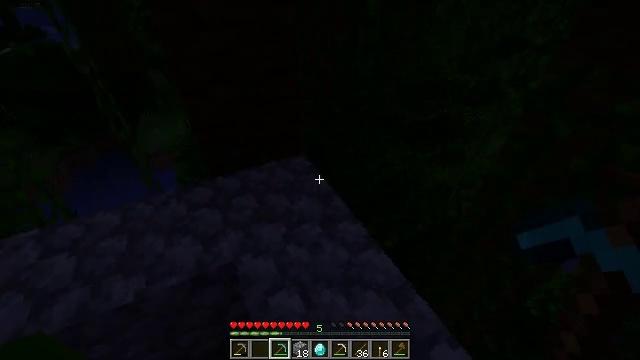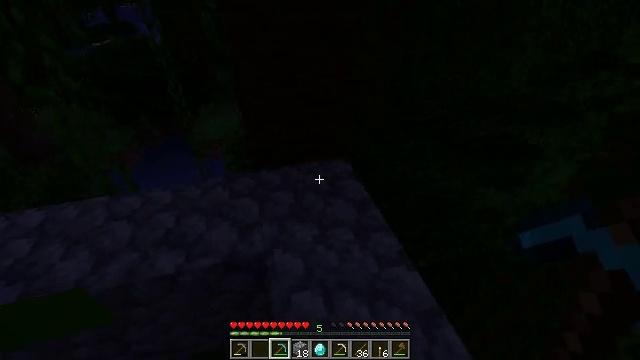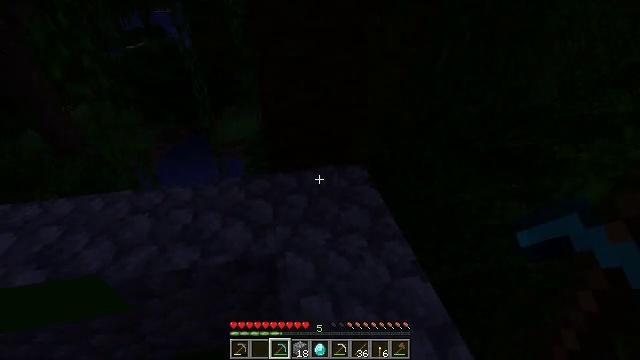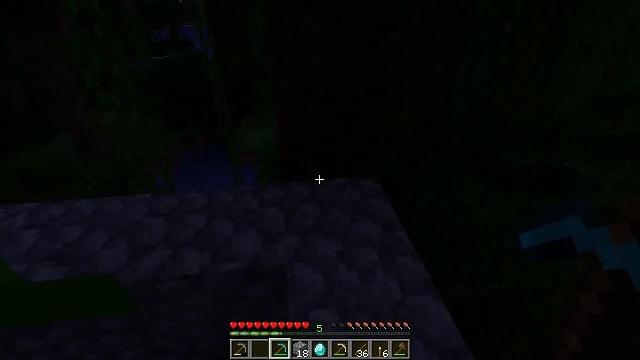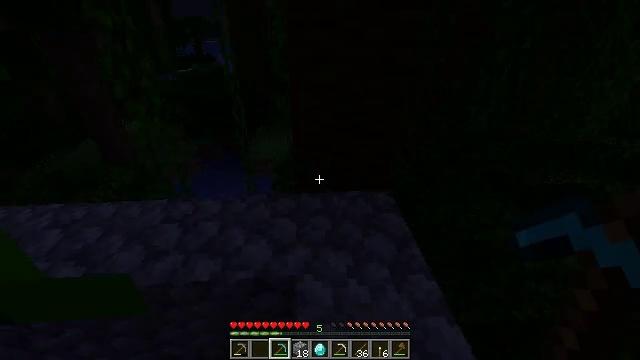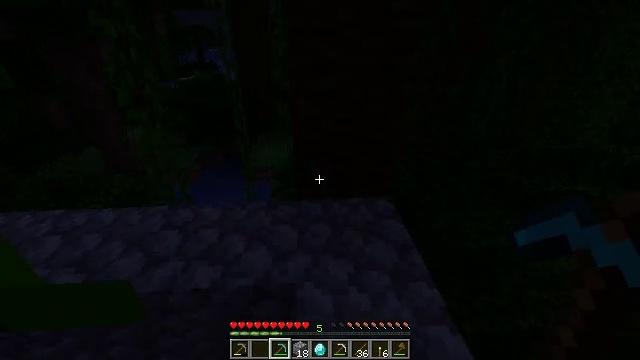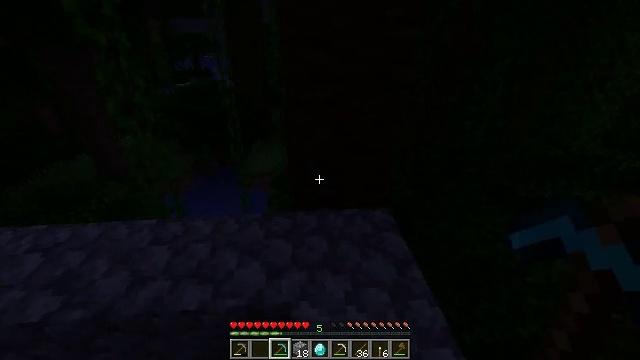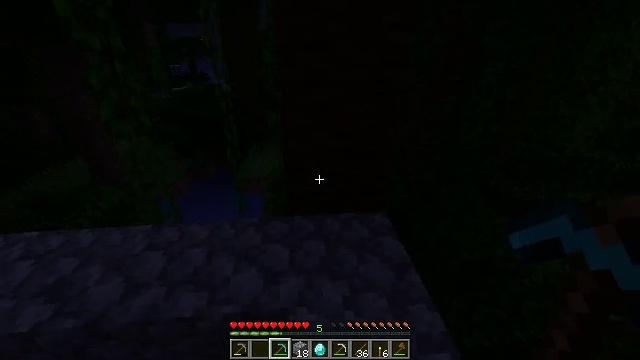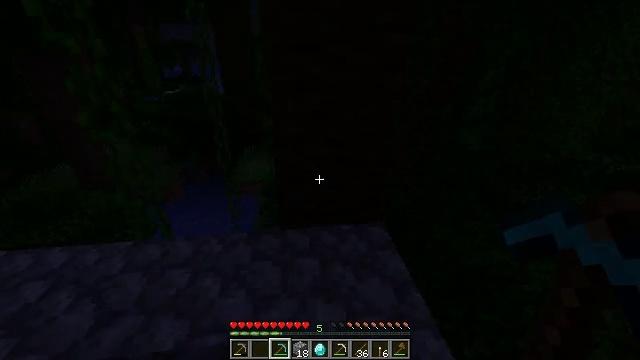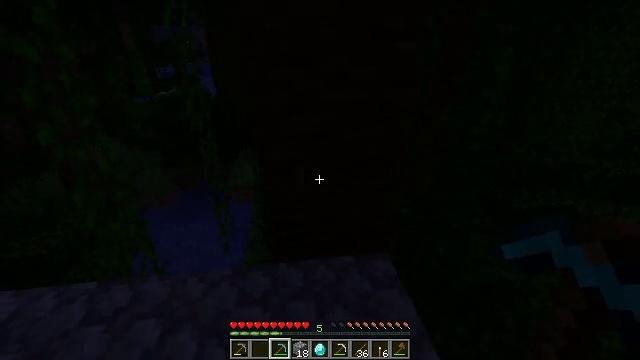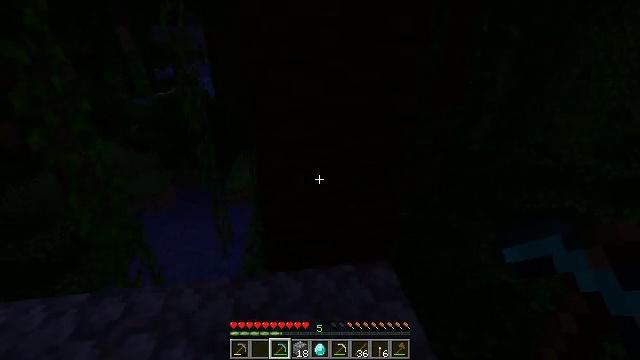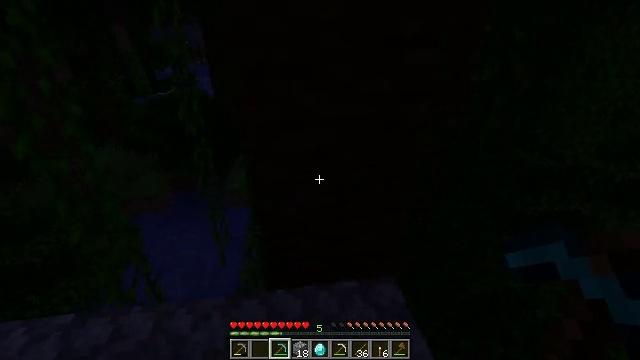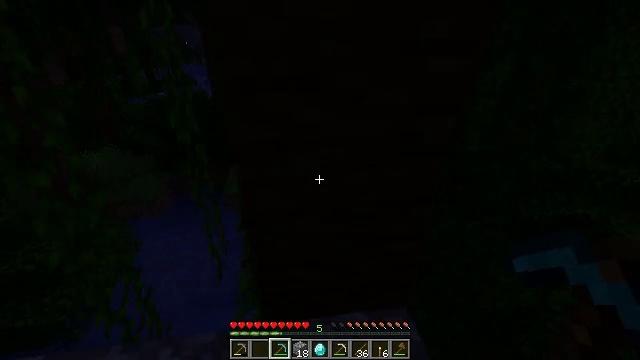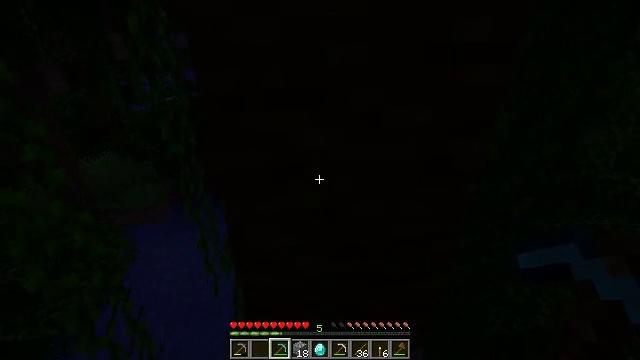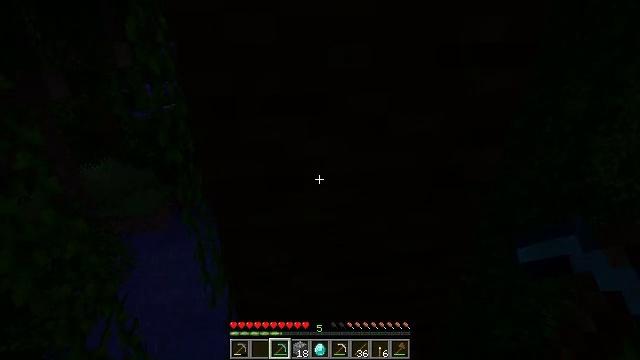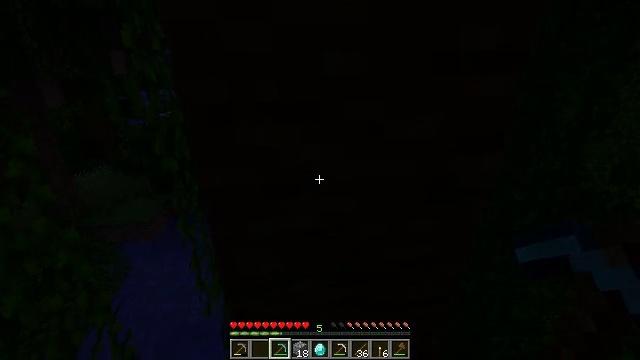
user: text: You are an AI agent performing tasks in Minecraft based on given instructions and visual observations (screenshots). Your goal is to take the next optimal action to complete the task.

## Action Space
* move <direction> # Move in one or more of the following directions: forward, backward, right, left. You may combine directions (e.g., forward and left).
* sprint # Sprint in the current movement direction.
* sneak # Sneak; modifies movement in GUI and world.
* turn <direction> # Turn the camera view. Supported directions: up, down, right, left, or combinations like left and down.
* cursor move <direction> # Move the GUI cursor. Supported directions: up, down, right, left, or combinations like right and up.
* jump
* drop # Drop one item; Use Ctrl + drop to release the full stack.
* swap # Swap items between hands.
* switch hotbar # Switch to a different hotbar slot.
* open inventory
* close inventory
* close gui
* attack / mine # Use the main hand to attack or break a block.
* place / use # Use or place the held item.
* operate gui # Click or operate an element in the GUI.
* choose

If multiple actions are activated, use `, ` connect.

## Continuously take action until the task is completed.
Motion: motion action
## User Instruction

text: Collect the jungle log for building.
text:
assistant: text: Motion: turn left
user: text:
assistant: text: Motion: turn left and up
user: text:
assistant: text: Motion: turn left and up
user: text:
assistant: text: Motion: turn left and up
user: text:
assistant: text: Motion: turn up
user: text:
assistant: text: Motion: move forward, turn up
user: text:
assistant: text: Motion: move forward
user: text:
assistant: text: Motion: move forward, turn right
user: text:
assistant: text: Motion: move forward, turn right
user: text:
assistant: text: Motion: move forward
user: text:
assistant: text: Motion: move forward
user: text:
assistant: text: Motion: move forward
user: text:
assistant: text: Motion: turn up
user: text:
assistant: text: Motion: turn up
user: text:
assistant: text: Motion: turn up, attack / mine
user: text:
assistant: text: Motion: attack / mine
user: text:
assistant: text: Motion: attack / mine
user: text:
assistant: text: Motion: attack / mine
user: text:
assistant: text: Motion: attack / mine
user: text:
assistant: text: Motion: attack / mine
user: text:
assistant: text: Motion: attack / mine
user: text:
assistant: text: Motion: attack / mine
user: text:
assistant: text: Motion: attack / mine
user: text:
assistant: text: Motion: attack / mine
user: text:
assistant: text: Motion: attack / mine
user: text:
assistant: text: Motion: attack / mine
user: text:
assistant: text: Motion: attack / mine
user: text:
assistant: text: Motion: attack / mine
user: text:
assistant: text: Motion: attack / mine
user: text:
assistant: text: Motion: attack / mine